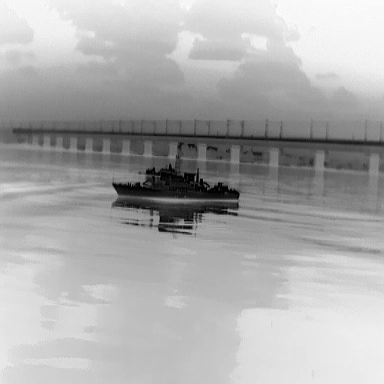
There is a warship in the infrared image.